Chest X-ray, AP view. Patient: 58 years old, sex M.
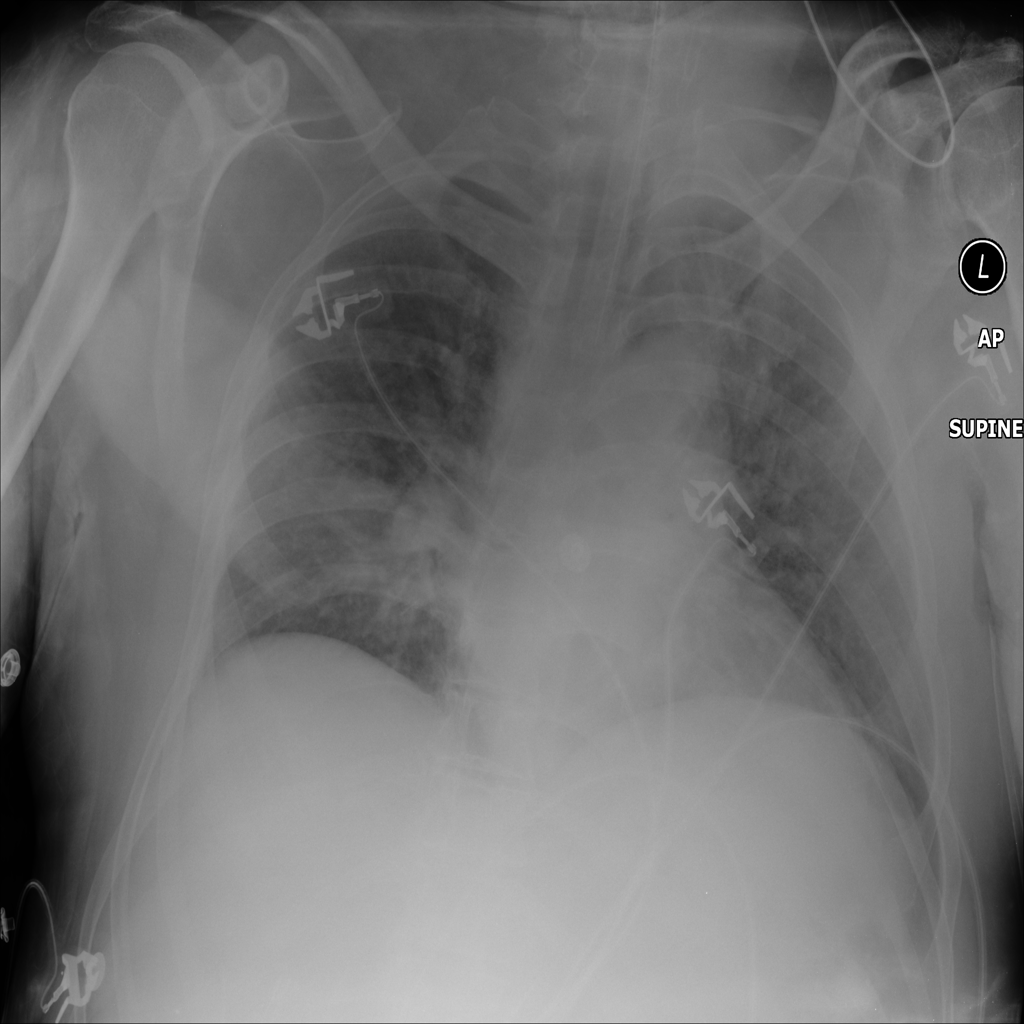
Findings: No Finding